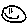
Label: smiley face